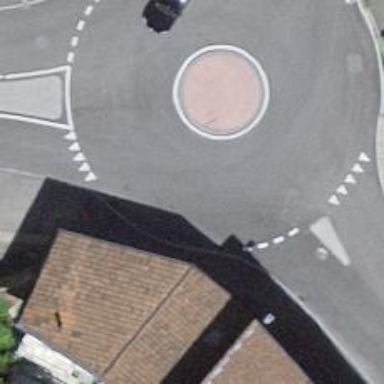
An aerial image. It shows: Tertiary road made of asphalt leading to roundabout junction.